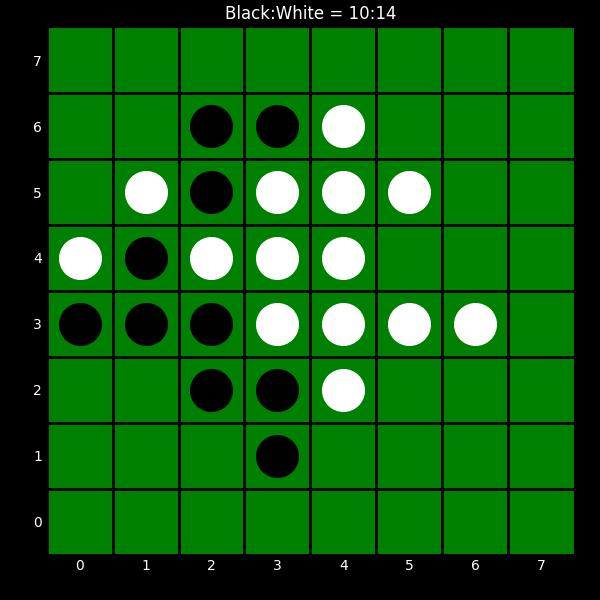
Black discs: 10
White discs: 14